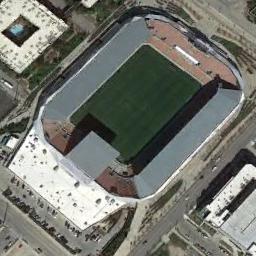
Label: stadium